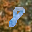
Label: 8